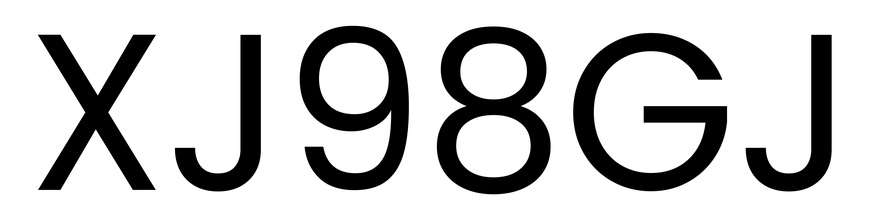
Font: Poppins-Regular